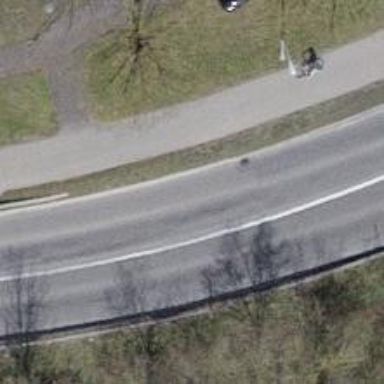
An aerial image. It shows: Primary highway with separate asphalt sidewalks and cycleways.